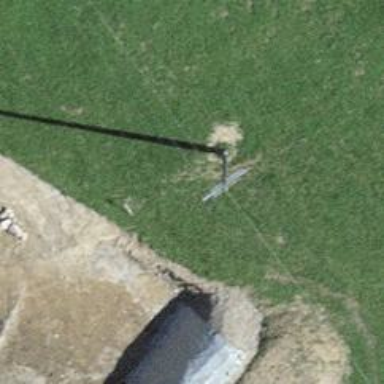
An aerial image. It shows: Power line is depicted.